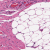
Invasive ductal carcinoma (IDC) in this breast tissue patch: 0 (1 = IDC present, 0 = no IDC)